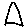
Label: triangle